Question: I'm using Spring 3.2.0. According to <URL> answer, I have the same method in my annotated controller which implements the 'HandlerExceptionResolver' interface such as,
'''
public ModelAndView resolveException(HttpServletRequest request, HttpServletResponse response, Object handler, Exception exception) {
Map<String, Object> model = new HashMap<String, Object>(0);
if (exception instanceof MaxUploadSizeExceededException) {
model.put("msg", exception.toString());
model.put("status", "-1");
} else {
model.put("msg", "Unexpected error : " + exception.toString());
model.put("status", "-1");
}
return new ModelAndView("admin_side/ProductImage");
}
'''
and the Spring configuration includes,
'''
<bean id="filterMultipartResolver" class="org.springframework.web.multipart.commons.CommonsMultipartResolver">
<property name="maxUploadSize">
<value>10000</value>
</property>
</bean>
'''
When the file size exceeds, the preceding method should be invoked and it should automatically handle the exception but it doesn't happen at all. The method 'resolveException()' is never called even though the exception occurs. What is the way to handle this exception? Am I missing something?
The same thing is also specified <URL>. I'm not sure why it doesn't work in my case.
---
I have tried the <URL> but it didn't work either.
'''
package exceptionhandler;
import org.springframework.http.HttpHeaders;
import org.springframework.http.HttpStatus;
import org.springframework.http.ResponseEntity;
import org.springframework.web.bind.annotation.ControllerAdvice;
import org.springframework.web.bind.annotation.ExceptionHandler;
import org.springframework.web.context.request.WebRequest;
import org.springframework.web.multipart.MaxUploadSizeExceededException;
import org.springframework.web.servlet.mvc.method.annotation.ResponseEntityExceptionHandler;
@ControllerAdvice
public final class RestResponseEntityExceptionHandler extends ResponseEntityExceptionHandler {
@ExceptionHandler(value = {MaxUploadSizeExceededException.class})
protected ResponseEntity<Object> handleConflict(RuntimeException ex, WebRequest request) {
String bodyOfResponse = "This should be application specific";
return handleExceptionInternal(ex, bodyOfResponse, new HttpHeaders(), HttpStatus.CONFLICT, request);
}
}
'''
I have also tried to put the verbose - 'Exception'.
'''
@ExceptionHandler(value={Exception.class})
'''
The method 'ResponseEntity()' is never invoked in any case.
---
In general, I want to handle this exception per controller base (controller level), if possible. For this, one '@ExceptionHandler' annotated method should only be active for that particular controller, not globally for the entire application, since there are only a few web pages in my application that handle file uploading. When this exception is caused, I just want to show a user-friendly error message on the current page and not to redirect to the error page configured in the 'web.xml' file. If this is not even feasible, then this exception should be handled anyway without any custom requirements I have just expressed.
Neither of approaches worked for me. Nothing more about handling this exception I could find. Does it require additional configuration somewhere in XML files or otherwise?
---
What I'm getting after the exception is thrown can be visible in the following <URL>.

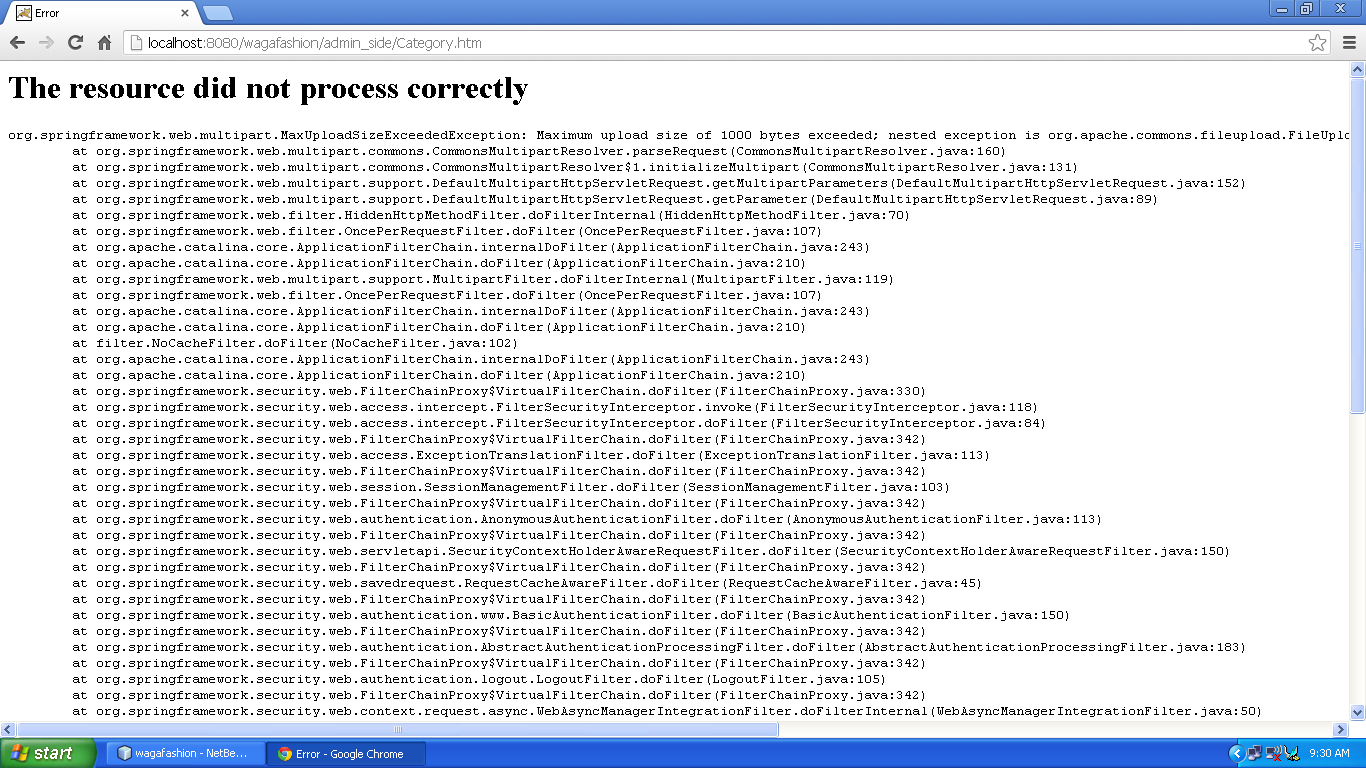
Answer: According to your posted stacktrace the 'MaxUploadSizeExceeded' exception is thrown the request has reached the dispatcher servlet. Therefore your exceptionhandler isn't called because at the point the exception is thrown the target controller has yet to be determined.
If you look at the stacktrace you can see that the exception is thrown in the 'HiddenHttpMethodFilter' that gets all parameters of your multipart-request - and also your "to big" upload-data parameter.
Is the 'HiddenHttpMethodFilter' needed for your controller handling the multipart-upload? If not, exclude this filter from your upload-handling controllers.